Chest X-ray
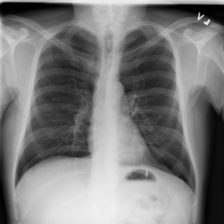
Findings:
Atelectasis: negative
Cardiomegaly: negative
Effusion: negative
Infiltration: negative
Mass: negative
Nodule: negative
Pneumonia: negative
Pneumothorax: negative
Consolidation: negative
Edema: negative
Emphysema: negative
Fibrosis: negative
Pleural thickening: negative
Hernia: negative